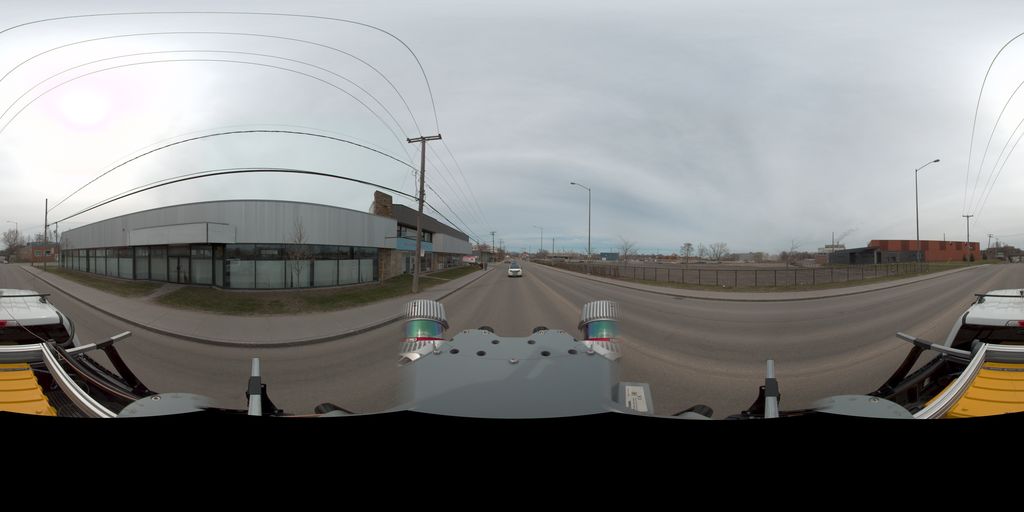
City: quebec_city